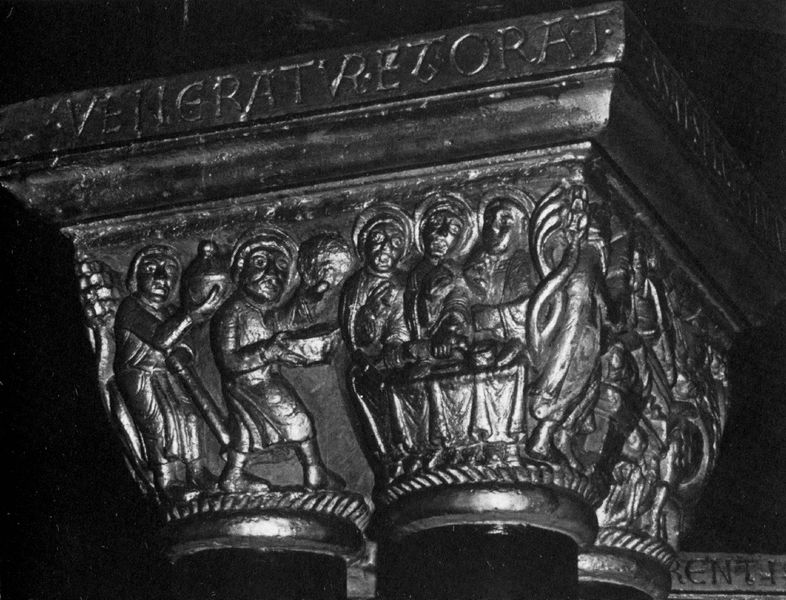
Titel: Onze Lieve Vrouwekerk, Kapitell
Standort: Maastricht (EU - NL)
Schlagwörter: dunkel, gott, menschen, hut, hüte, schwarz, säulen, silber, relief, schrift, figuren, inschrift, deutsch, bronze, stütze, gefäß, eckig, schwarzweiß, altar, kapitell, mittelalter, priester, huldigung, heilige, abendmahl, heilig, träger, geschenke, opfergabe